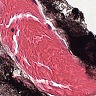
Metastatic tissue present: no